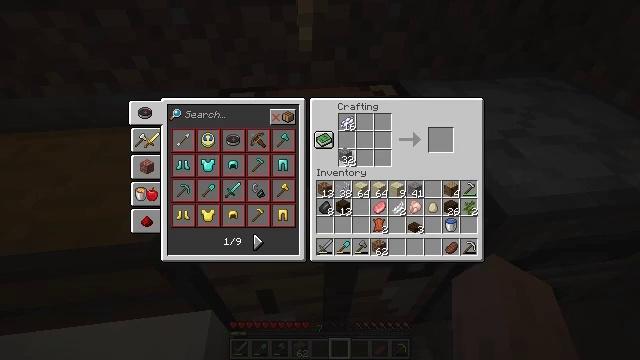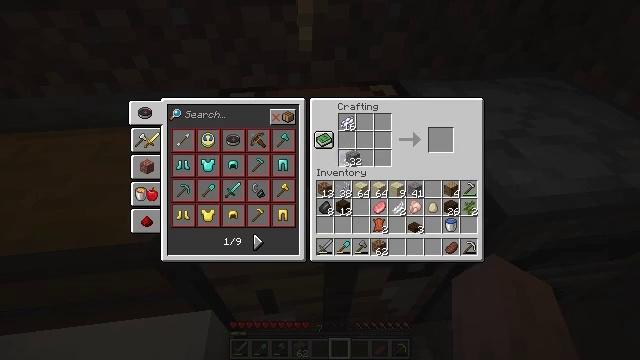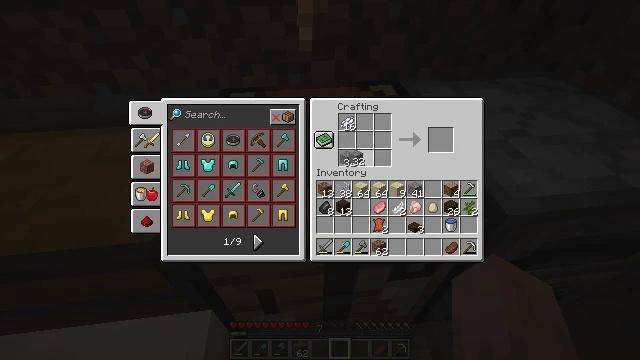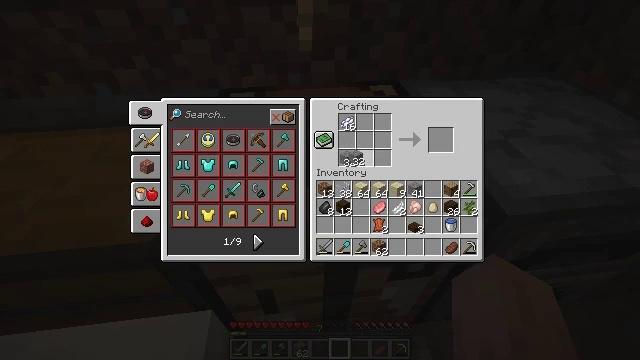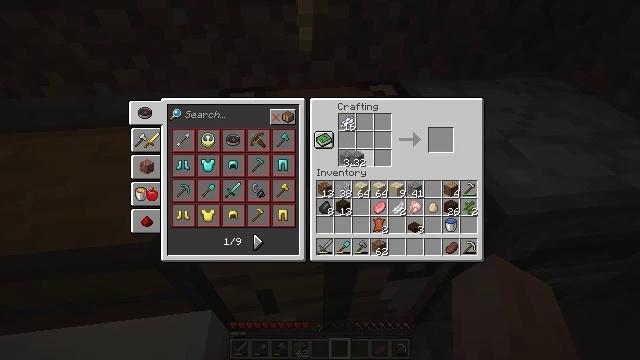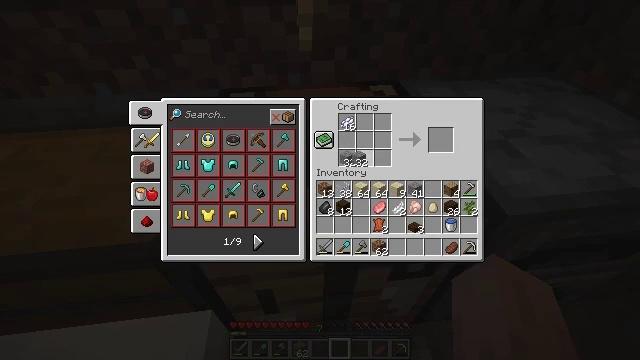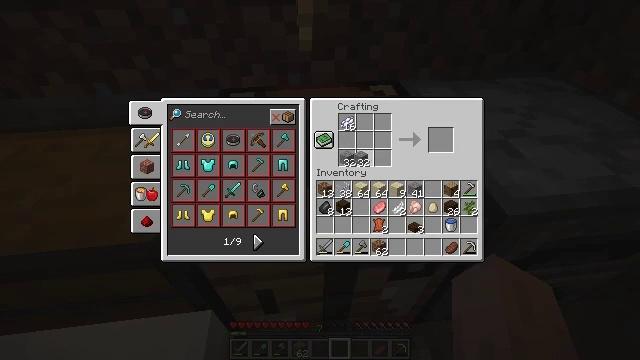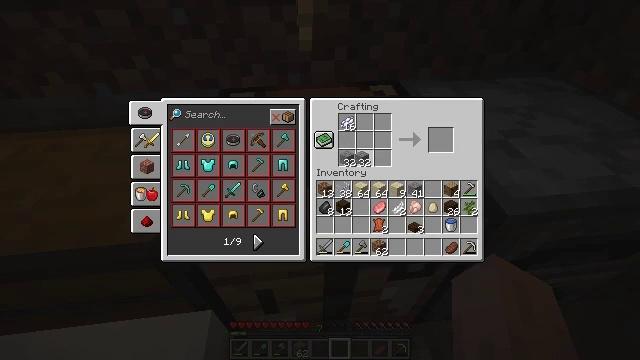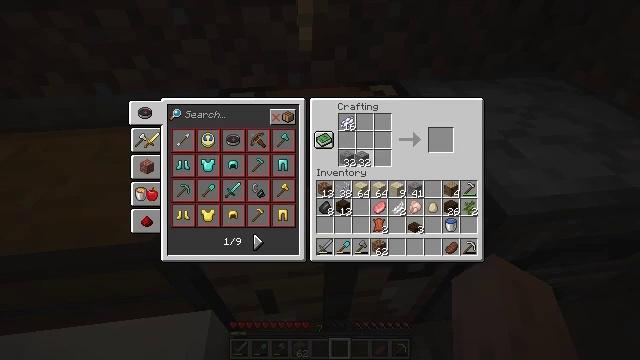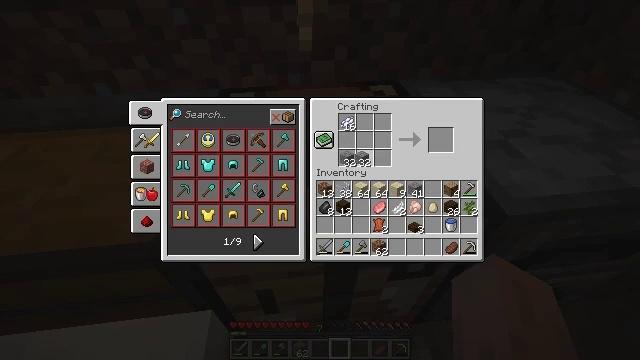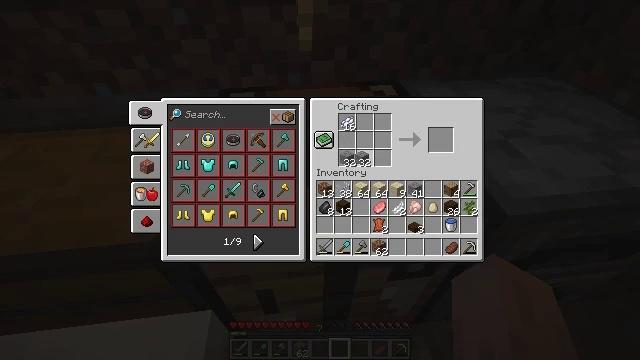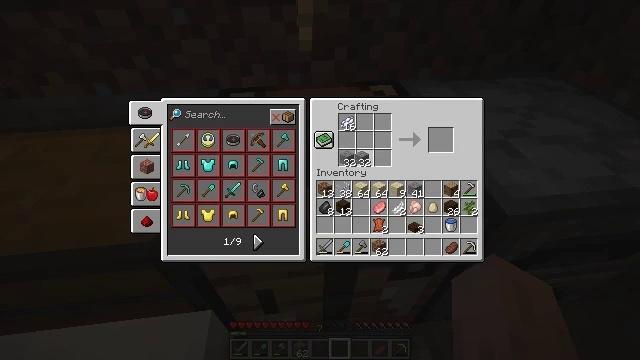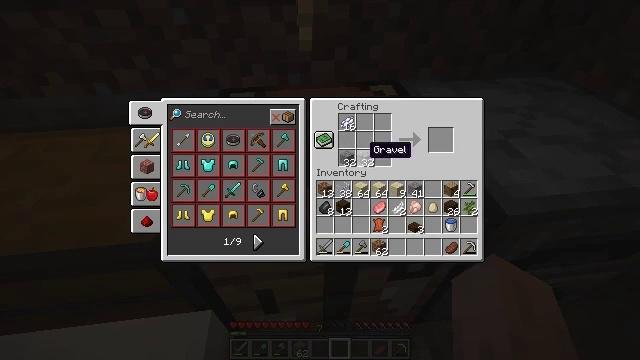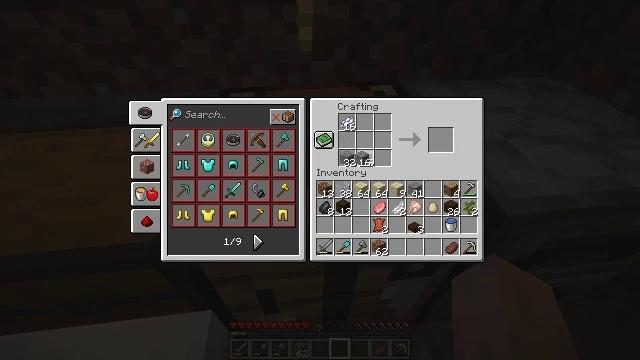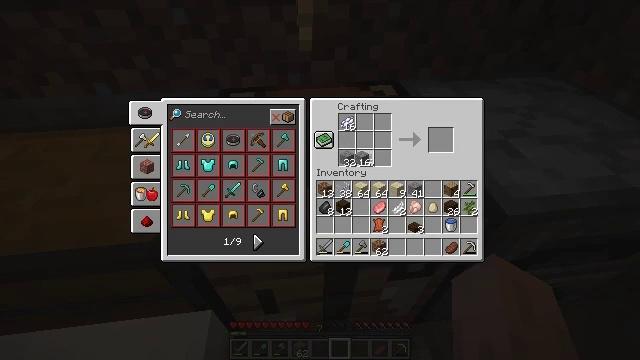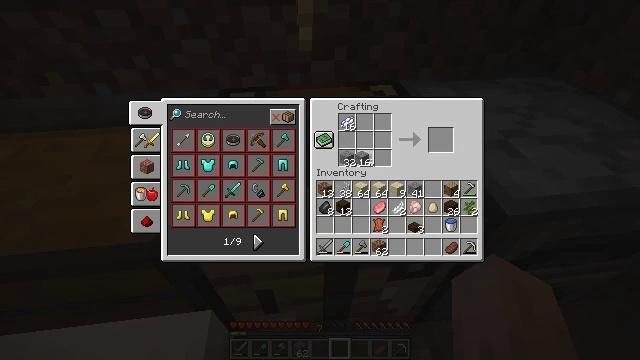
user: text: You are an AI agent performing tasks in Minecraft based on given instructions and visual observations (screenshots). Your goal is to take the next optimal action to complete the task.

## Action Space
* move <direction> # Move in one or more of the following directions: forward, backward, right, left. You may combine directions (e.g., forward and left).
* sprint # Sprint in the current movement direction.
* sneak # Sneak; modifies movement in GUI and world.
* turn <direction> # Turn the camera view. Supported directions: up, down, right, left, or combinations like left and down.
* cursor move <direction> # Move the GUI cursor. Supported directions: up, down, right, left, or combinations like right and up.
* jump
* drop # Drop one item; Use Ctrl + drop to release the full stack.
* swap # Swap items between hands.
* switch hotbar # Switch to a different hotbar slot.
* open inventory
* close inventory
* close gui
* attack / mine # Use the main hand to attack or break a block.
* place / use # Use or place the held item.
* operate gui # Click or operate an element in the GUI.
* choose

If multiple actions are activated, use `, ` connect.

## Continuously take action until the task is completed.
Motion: motion action
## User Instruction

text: Create white concrete powder at the crafting table.
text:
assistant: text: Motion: turn right
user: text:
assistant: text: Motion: no_op
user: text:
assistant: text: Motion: no_op
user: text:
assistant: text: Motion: no_op
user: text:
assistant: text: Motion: no_op
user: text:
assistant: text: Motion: no_op
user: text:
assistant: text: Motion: no_op
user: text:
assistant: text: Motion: no_op
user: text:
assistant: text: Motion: attack / mine
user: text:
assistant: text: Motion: attack / mine
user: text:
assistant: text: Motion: attack / mine
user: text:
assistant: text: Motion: no_op
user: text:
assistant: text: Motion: use / place
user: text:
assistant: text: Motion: use / place
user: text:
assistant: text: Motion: use / place
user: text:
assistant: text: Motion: no_op
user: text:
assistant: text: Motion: turn right
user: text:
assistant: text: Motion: no_op
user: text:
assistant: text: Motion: no_op
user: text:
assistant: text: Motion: no_op
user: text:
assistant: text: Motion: no_op
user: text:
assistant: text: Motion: attack / mine
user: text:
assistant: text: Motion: attack / mine
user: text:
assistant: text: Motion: attack / mine
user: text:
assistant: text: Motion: no_op
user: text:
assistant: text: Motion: turn left
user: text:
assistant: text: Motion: turn left
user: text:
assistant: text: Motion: turn left
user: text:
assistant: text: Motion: no_op
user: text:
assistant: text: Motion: no_op